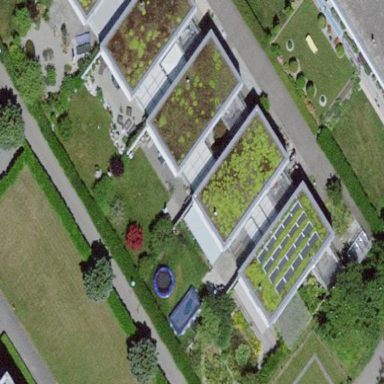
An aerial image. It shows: Building with flat roof.